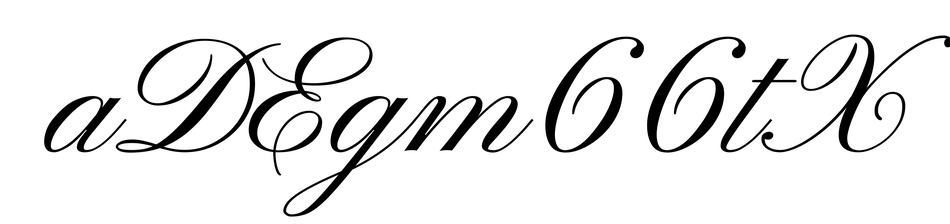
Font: PinyonScript-Regular